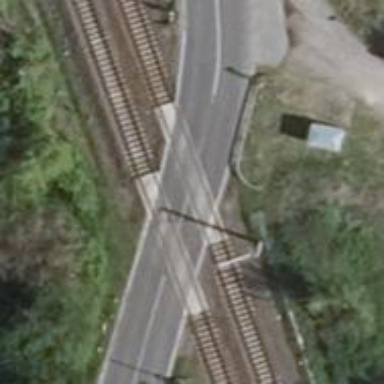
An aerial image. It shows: Level crossing with lights and saltire markings.